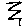
Label: zigzag